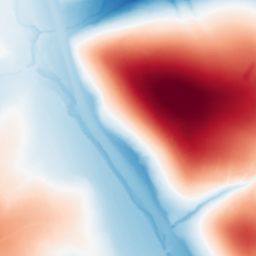
Category: trend_removal
Decomposition family: polynomial_high
Decomposition parameters: degree: 6
Upsampling method: bilinear
Upsampling parameters: scale: 4
Upsampling scale: 4